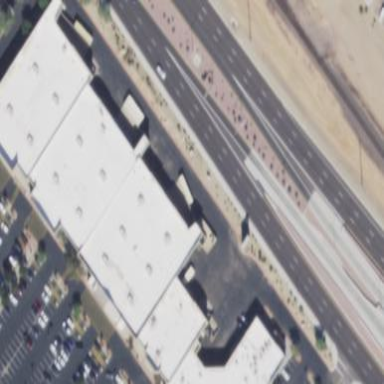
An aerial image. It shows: Building.